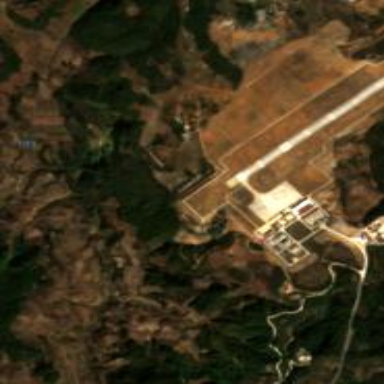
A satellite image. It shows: Runway at airport.